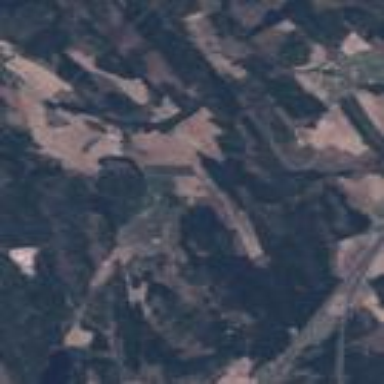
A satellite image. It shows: Mixed leaf woodland.